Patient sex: F
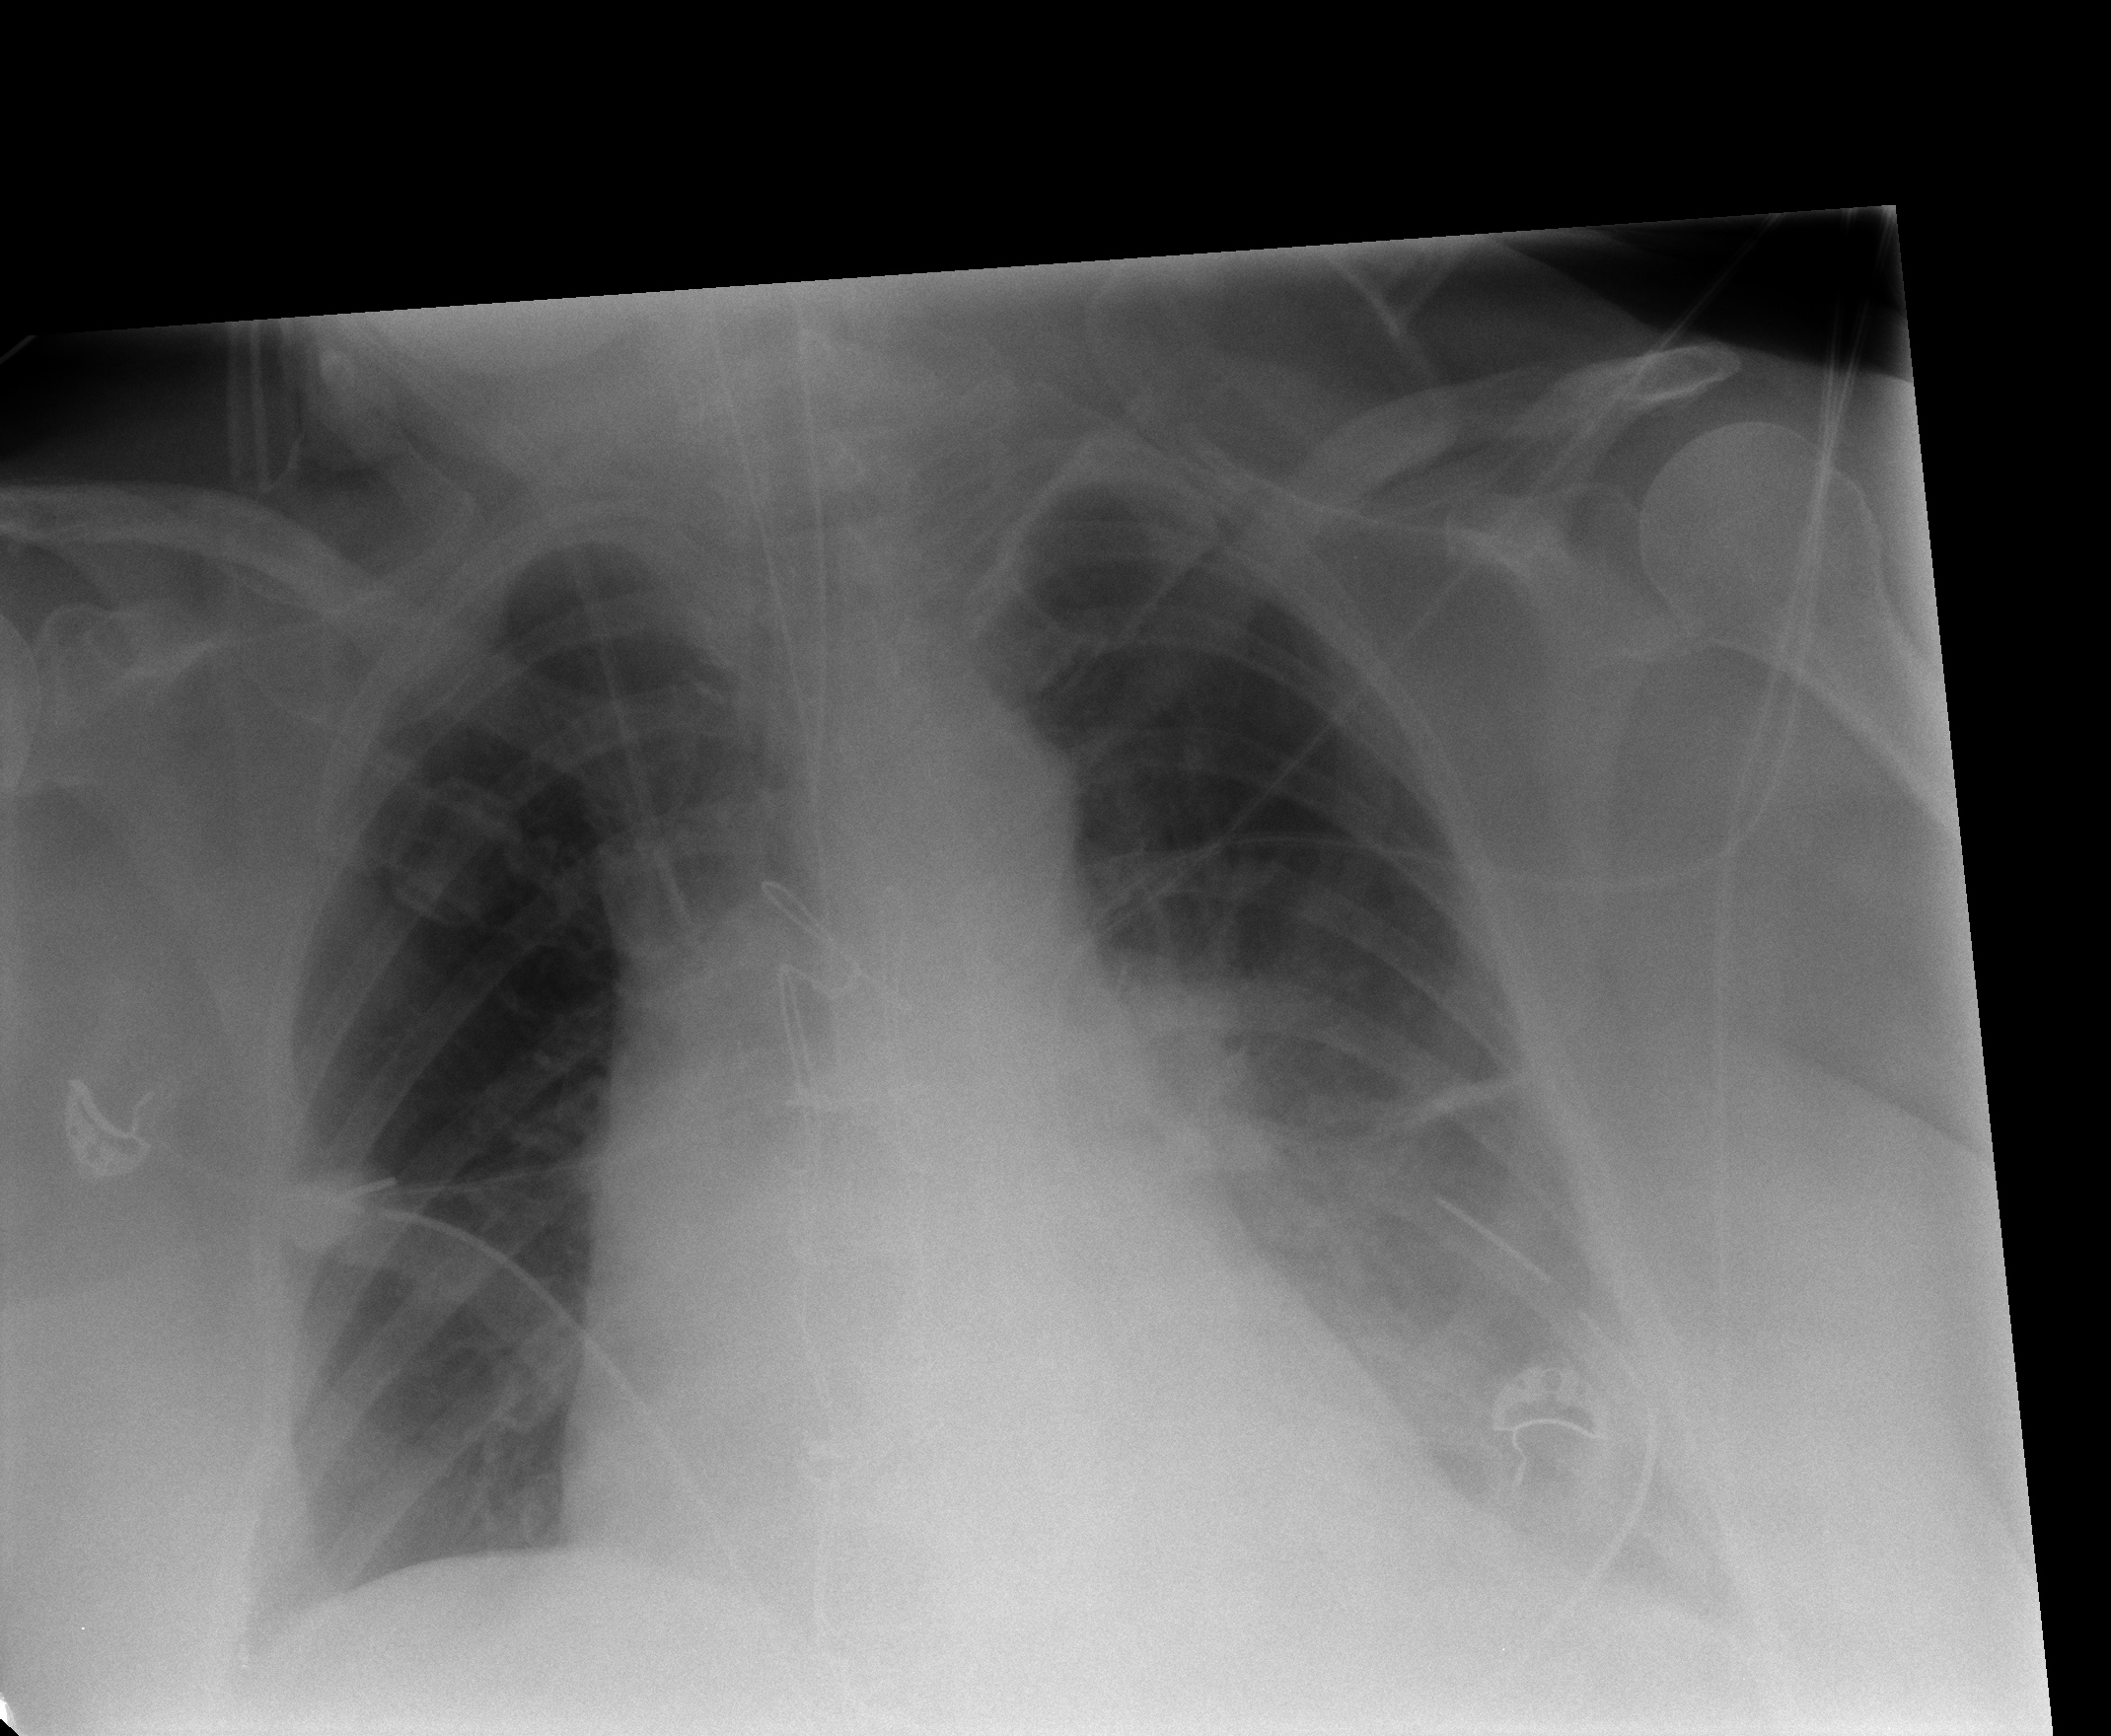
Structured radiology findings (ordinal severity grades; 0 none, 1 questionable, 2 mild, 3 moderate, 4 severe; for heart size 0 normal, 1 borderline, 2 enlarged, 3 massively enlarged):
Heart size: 2
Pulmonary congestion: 2
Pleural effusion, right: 0
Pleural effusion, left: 2
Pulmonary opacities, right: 0
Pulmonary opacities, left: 0
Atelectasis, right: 0
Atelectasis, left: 2